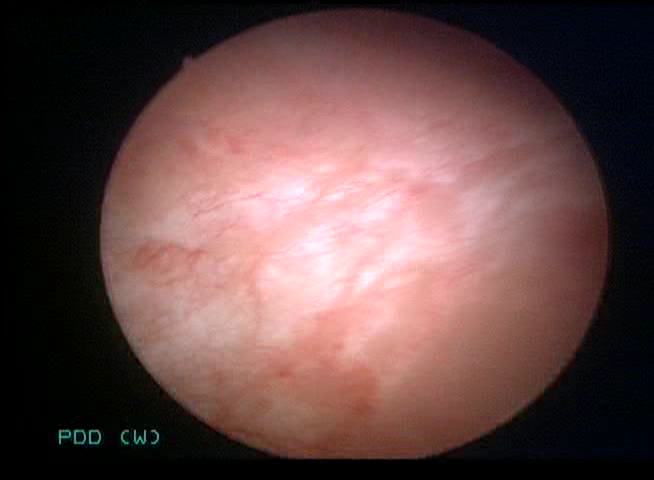
Modality: WLC
Class: Normal mucosa
Bladder cancer association: No